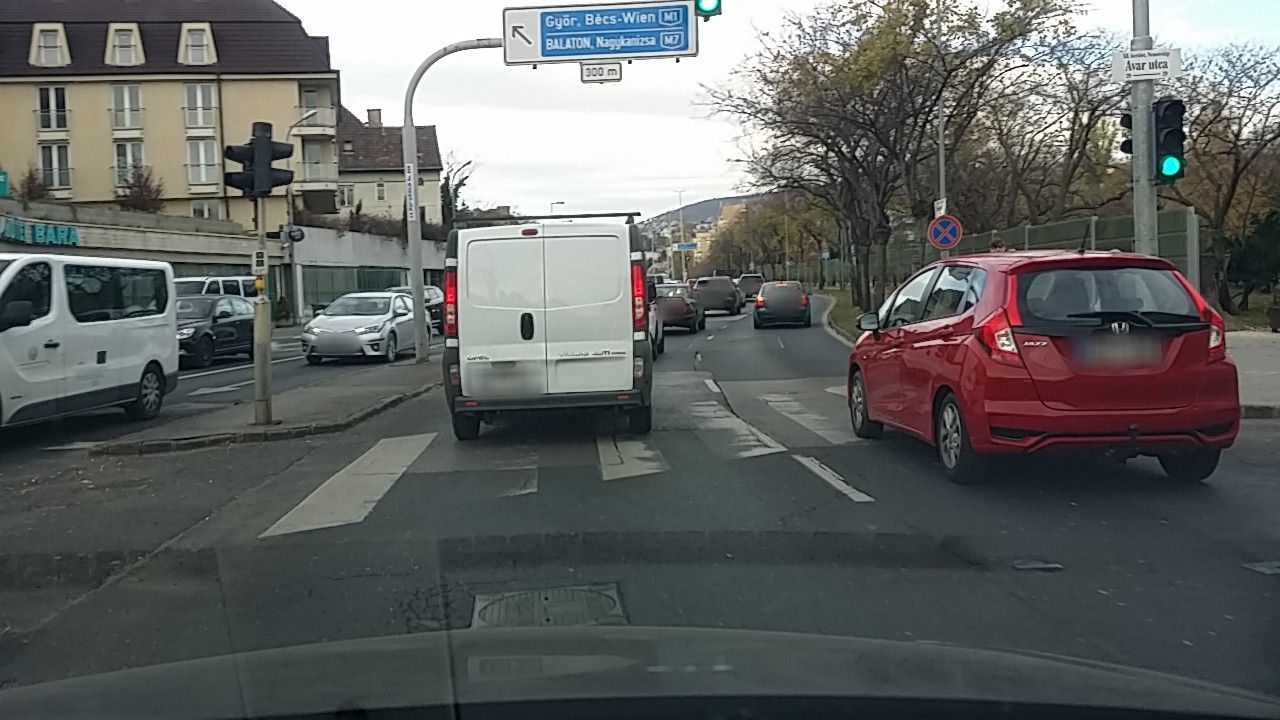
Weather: cloudy
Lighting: day
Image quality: good
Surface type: driving surface
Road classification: residential
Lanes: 2
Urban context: urban centre
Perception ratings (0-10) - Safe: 5.92, Lively: 5.73, Beautiful: 5.15, Boring: 4.25, Depressing: 1.94, Wealthy: 7.84